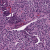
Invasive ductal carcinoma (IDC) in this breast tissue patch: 1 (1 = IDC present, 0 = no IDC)